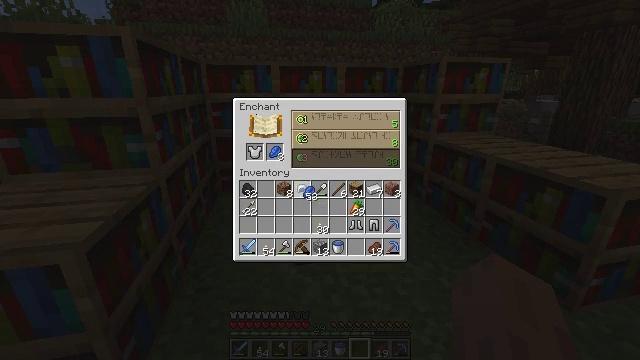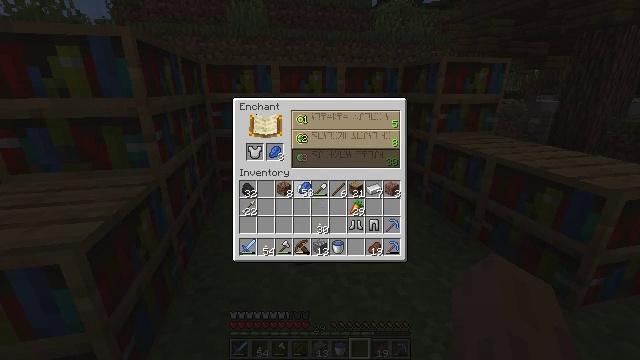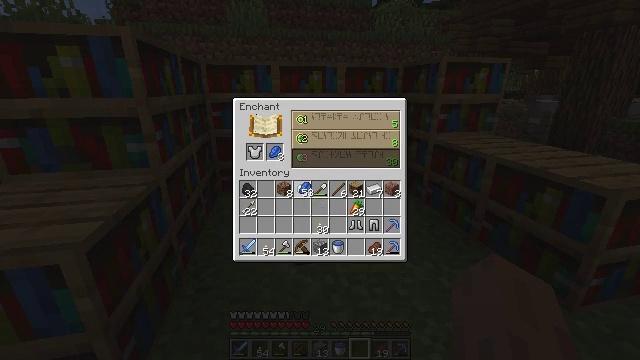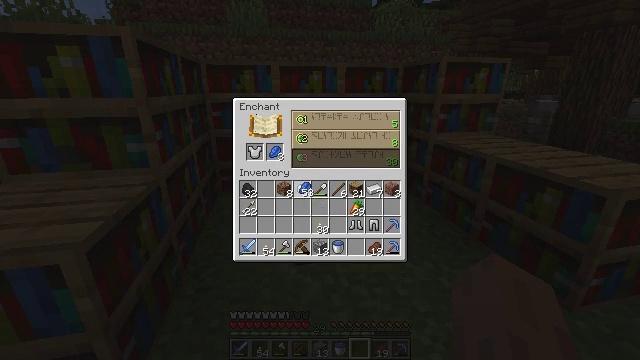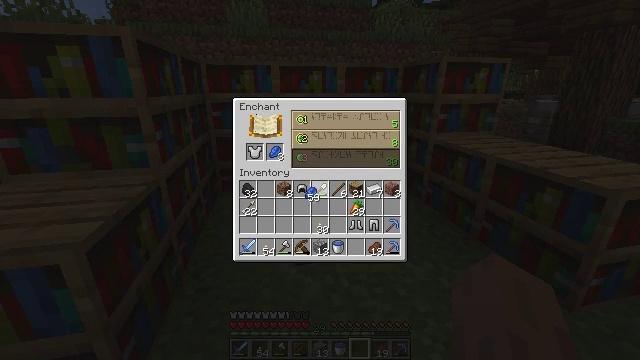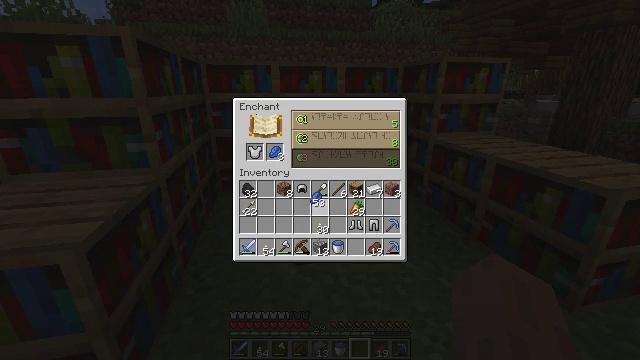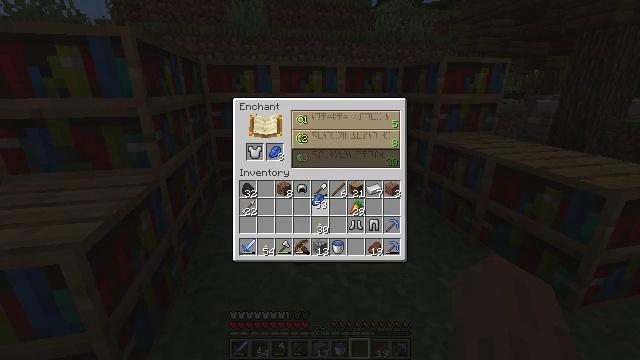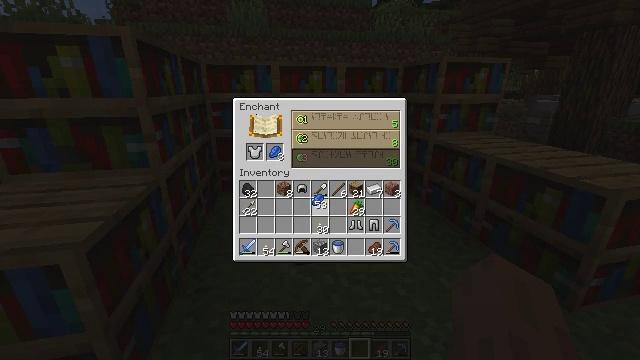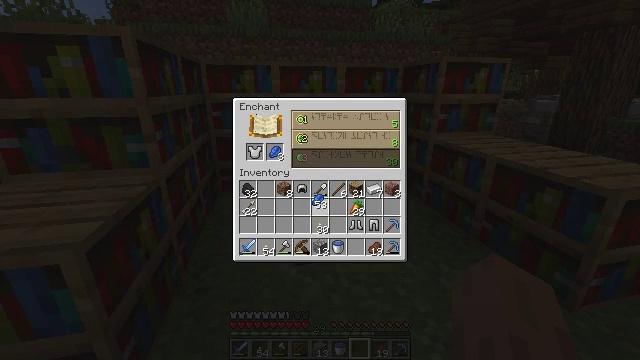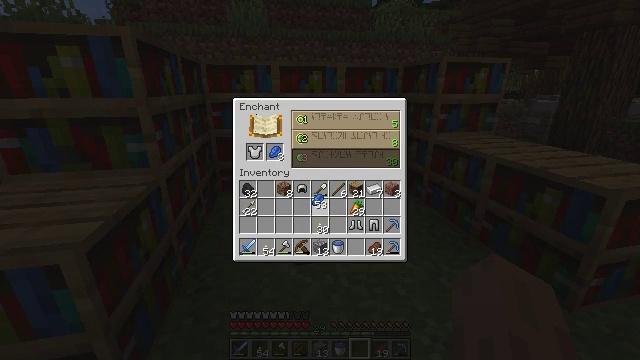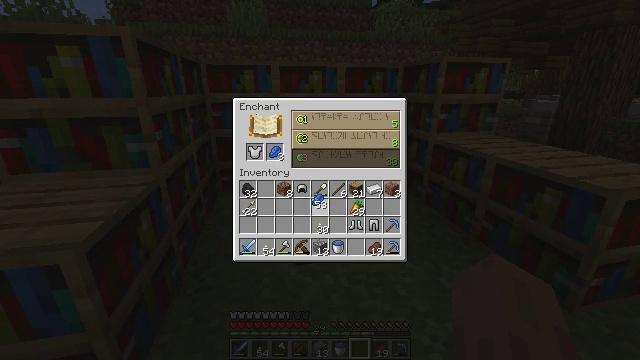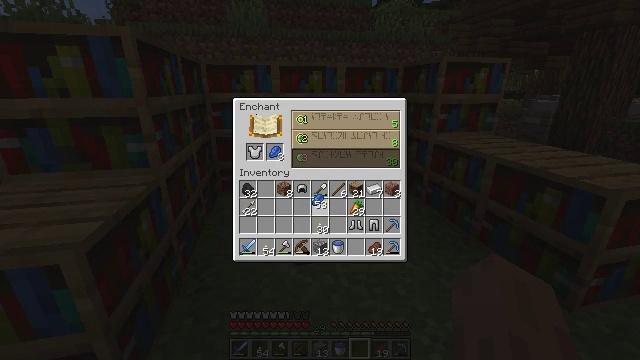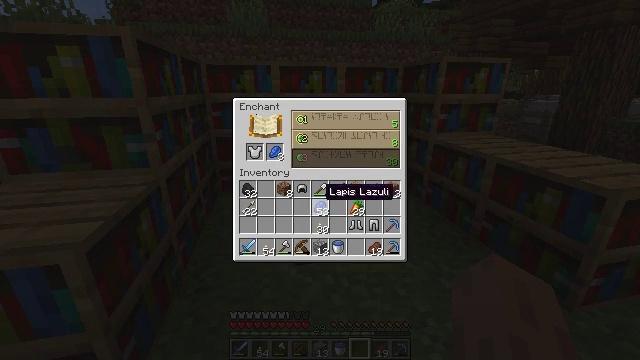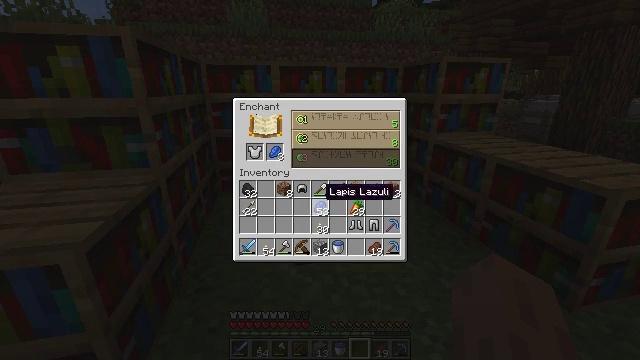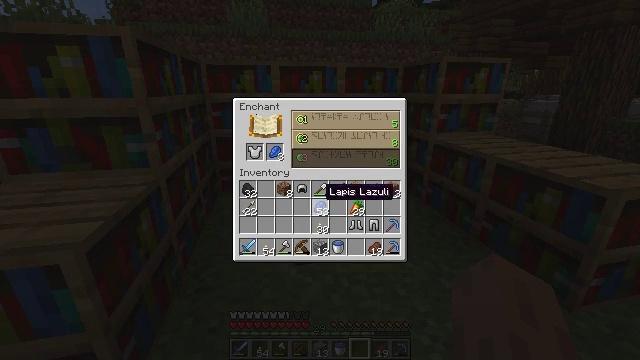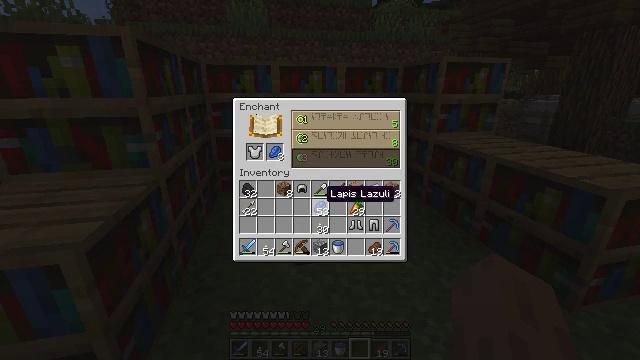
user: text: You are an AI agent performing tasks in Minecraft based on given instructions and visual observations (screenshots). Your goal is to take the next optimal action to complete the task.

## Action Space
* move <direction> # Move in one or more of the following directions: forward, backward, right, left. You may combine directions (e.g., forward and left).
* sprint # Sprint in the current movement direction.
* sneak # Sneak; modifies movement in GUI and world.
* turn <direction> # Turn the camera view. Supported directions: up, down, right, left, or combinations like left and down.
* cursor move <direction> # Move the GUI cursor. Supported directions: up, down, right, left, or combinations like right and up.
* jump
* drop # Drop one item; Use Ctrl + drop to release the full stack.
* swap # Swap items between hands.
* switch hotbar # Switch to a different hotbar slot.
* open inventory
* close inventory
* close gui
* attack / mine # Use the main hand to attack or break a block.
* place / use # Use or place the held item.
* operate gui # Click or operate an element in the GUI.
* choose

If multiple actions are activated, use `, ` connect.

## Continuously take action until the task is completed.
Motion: motion action
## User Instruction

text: Remove iron leggings from the inventory.
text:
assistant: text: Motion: no_op
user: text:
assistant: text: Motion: no_op
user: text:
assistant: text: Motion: no_op
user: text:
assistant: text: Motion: no_op
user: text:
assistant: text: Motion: no_op
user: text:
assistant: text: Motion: no_op
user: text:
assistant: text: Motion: no_op
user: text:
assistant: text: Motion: no_op
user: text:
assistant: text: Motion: operate gui
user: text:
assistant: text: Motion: operate gui
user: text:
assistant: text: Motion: operate gui
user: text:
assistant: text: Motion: no_op
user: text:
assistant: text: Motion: no_op
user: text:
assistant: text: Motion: no_op
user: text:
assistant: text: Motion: no_op
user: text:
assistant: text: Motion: no_op
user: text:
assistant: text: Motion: no_op
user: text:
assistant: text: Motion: no_op
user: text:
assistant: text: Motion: no_op
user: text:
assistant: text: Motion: cursor move left and up
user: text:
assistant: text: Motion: cursor move left and up
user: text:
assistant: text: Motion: cursor move left and up
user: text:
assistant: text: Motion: no_op
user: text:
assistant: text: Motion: no_op
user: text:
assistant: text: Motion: operate gui
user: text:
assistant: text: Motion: operate gui
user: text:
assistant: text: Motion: operate gui
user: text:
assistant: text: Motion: operate gui
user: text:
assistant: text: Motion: no_op
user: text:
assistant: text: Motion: no_op